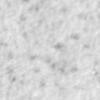
Label: no_change